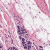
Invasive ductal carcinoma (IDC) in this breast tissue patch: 0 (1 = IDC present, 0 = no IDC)